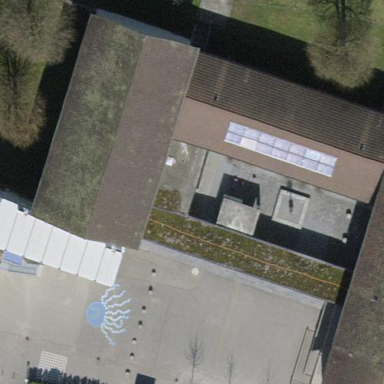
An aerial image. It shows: School building.